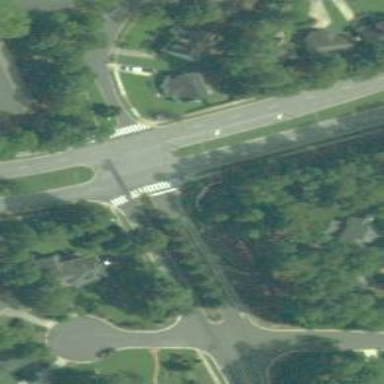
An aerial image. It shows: Residential road with separate asphalt sidewalk.